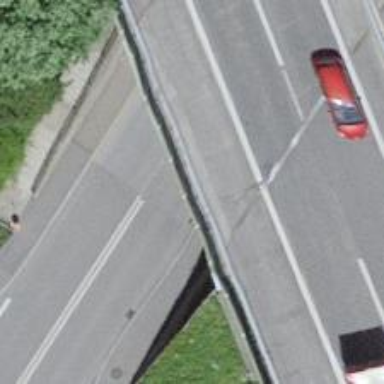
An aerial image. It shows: Secondary road going through tunnel with asphalt surface.